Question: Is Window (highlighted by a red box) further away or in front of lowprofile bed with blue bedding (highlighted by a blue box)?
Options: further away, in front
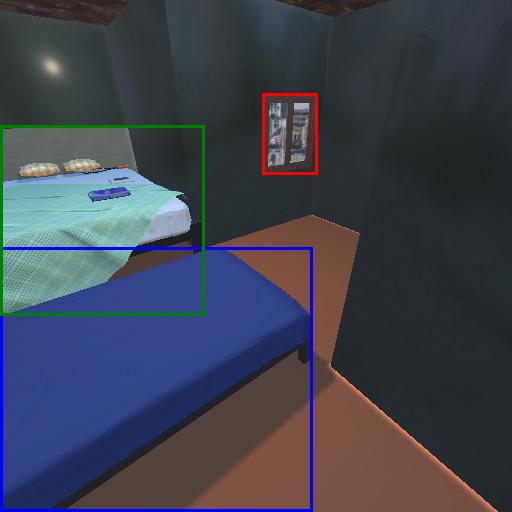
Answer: further away